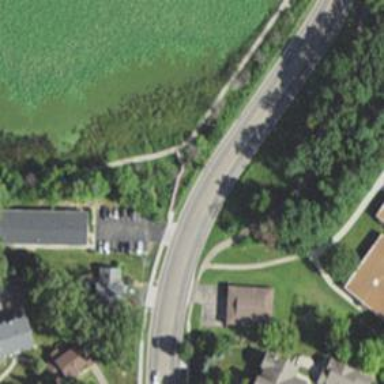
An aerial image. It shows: Footway on bridge.